Question: Help!
I'm struggling to make a crazy table using HTML 4.01 Transitional and CSS 2.1
Here is a picture of what the table should look like.
How would you do the left and right image?
fiddle welcome :)
thanks

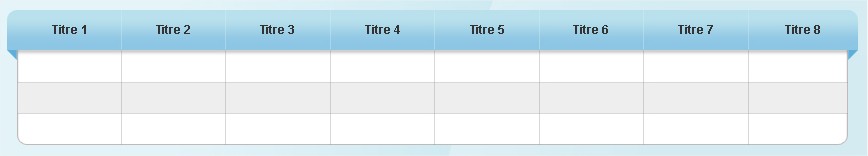
Answer: I created a fiddle here:
<URL>